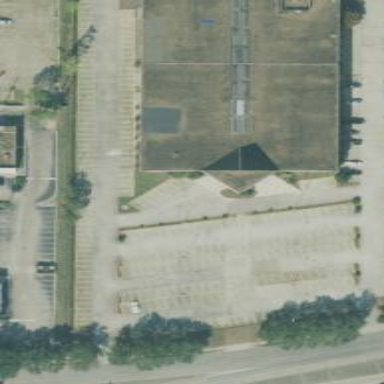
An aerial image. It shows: Marketplace building.